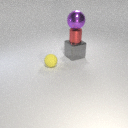
small yellow rubber sphere to the left of large gray metal cube